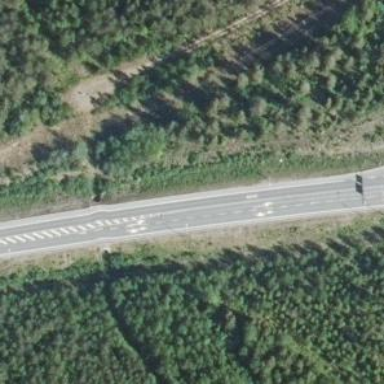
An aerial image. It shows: Asphalt road designated as trunk highway.